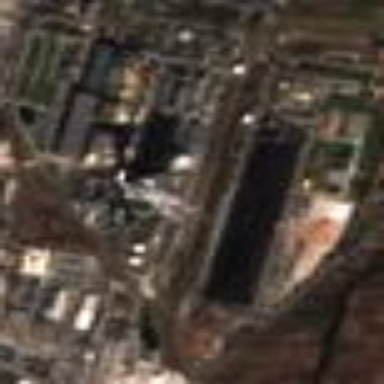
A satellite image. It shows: Industrial area with coal-powered heating station.